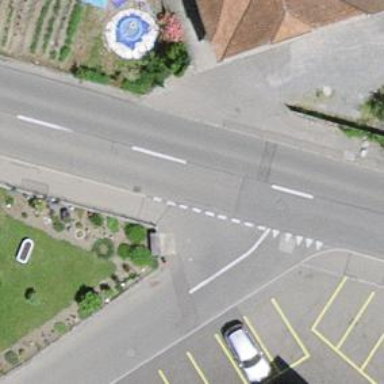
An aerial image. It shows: Public transport stop position.